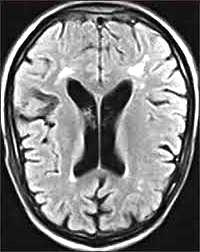
Label: notumor